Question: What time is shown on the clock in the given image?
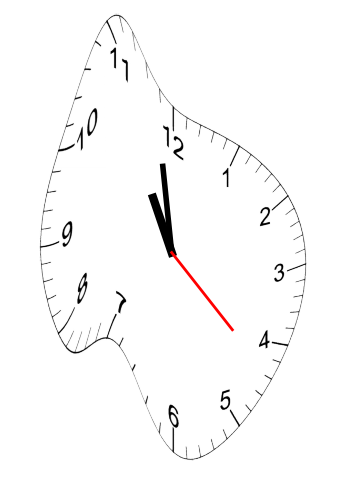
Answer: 10:58:22